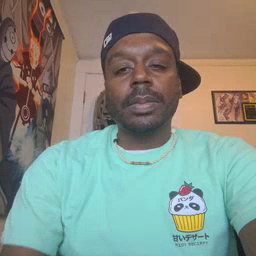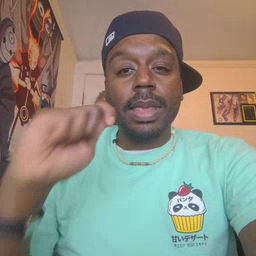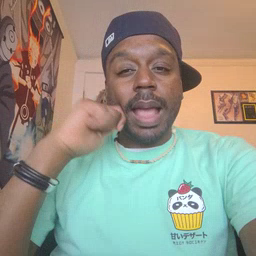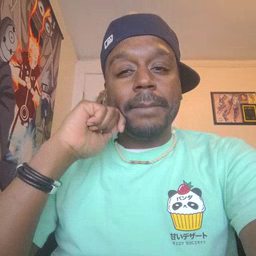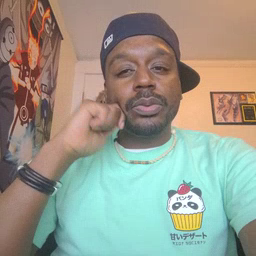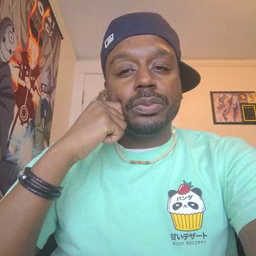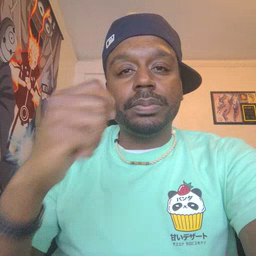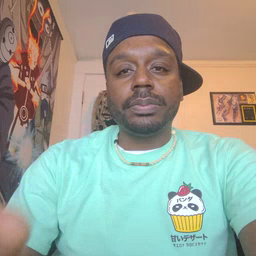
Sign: apple